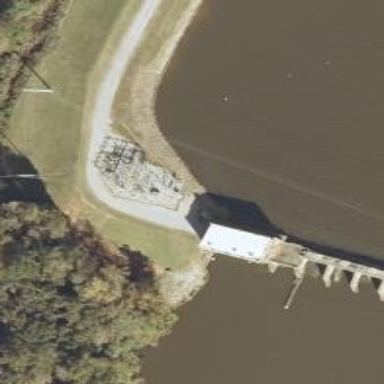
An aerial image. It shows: Dam across waterway.